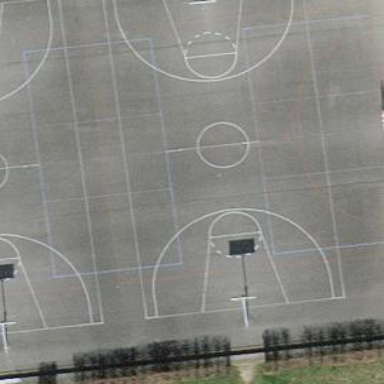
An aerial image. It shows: Basketball court located in leisure land pitch.